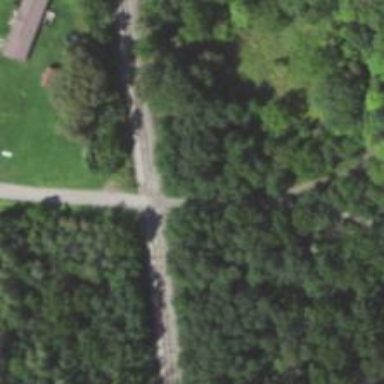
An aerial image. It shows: Railway level crossing.